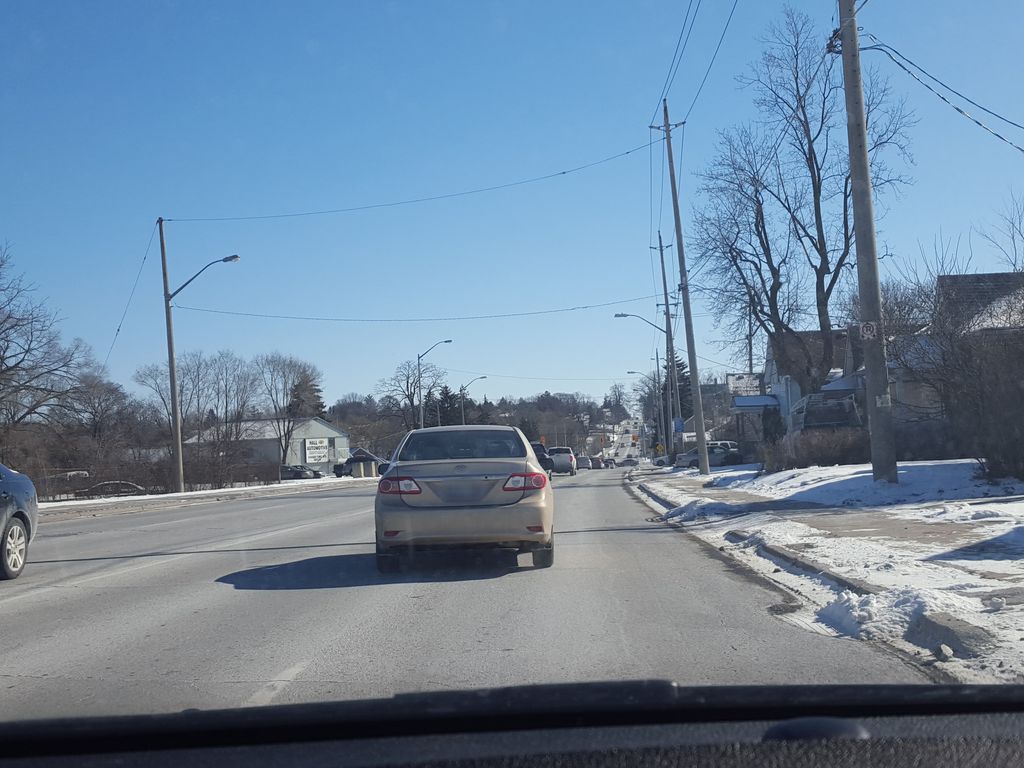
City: kitchener-waterloo